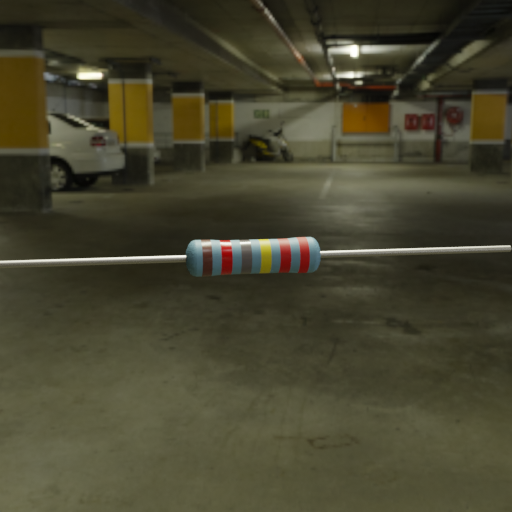
Resistor colour bands (in order): brown, red, gray, yellow, red, red